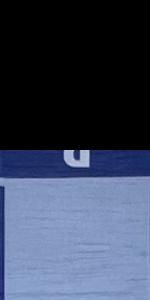
Label: Empty